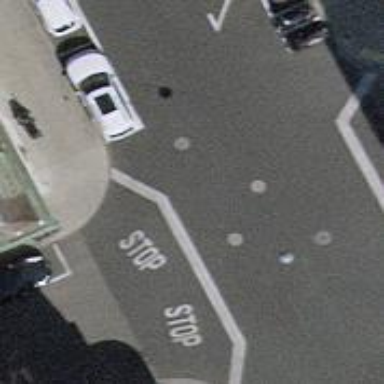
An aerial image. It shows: Unmarked crossing on the road.